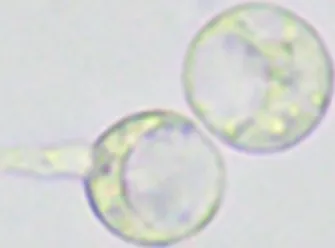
Zoospores of P. insidiosum and zoospore germination shows short hypha (arrow) (bar=20 microm).
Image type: radiology (ct)